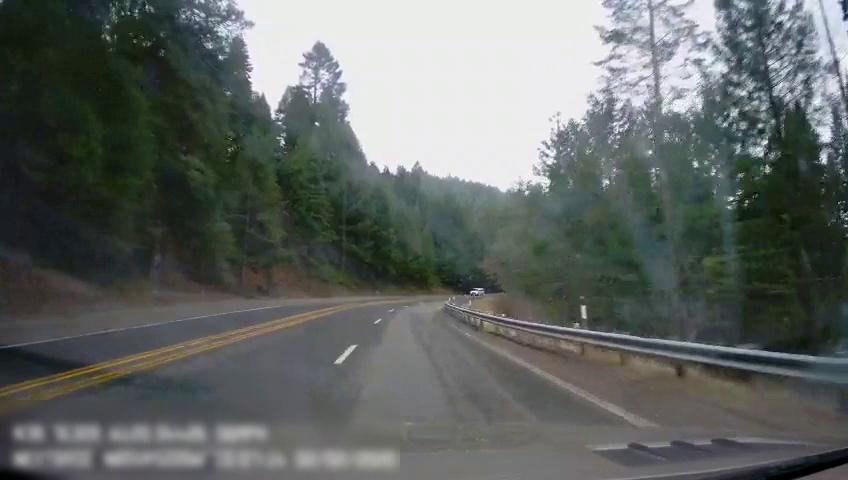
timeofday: Day
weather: Cloudy
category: Drivable Space
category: Vehicles | SUV
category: Lanes | Opposite Lane
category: Lanes | Opposite Lane
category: Lanes | Alternate Lane
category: Lanes | Current Lane
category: Lanes | Current Lane